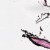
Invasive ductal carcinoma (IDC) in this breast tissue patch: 0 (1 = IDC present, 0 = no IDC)